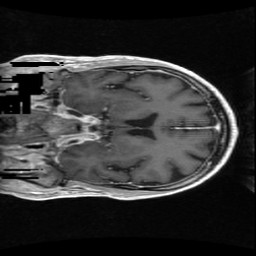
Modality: T1w
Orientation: coronal
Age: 67
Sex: male
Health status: ill